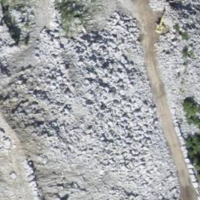
EUNIS habitat code: 54
Species observed at this site:
Monticola solitarius